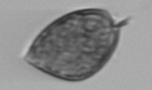
Label: Prorocentrum_micans